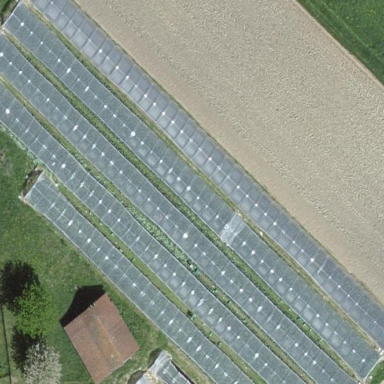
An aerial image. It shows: Greenhouse.